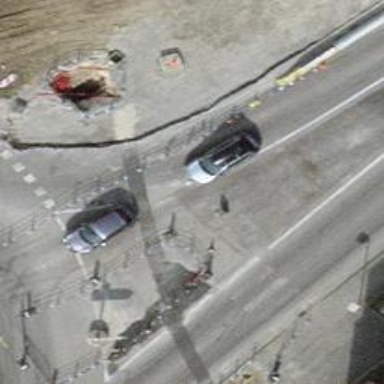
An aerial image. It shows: Crossing with traffic signals.